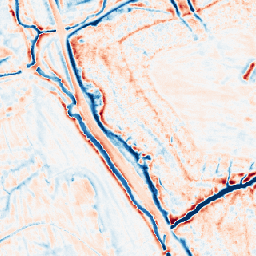
Category: edge_preserving
Decomposition family: bilateral
Decomposition parameters: d: 15
sigma_color: 75
sigma_space: 150
Upsampling method: nearest
Upsampling parameters: scale: 8
Upsampling scale: 8